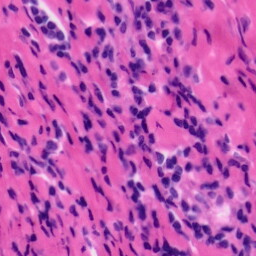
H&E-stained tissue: Tonsil